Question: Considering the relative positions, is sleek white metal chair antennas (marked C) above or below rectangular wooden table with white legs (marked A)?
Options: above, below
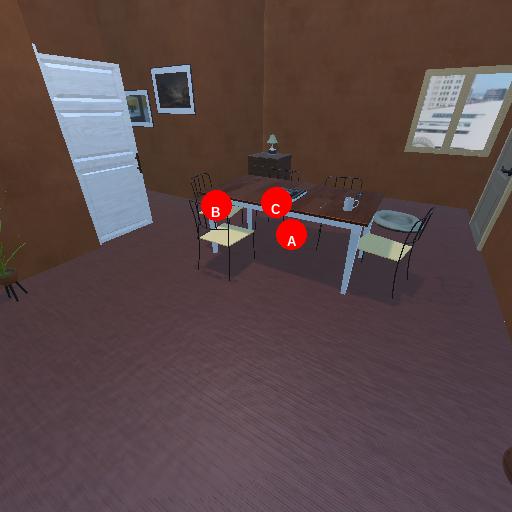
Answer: above